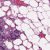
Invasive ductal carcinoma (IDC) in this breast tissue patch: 0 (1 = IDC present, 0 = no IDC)